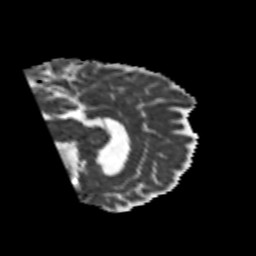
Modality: MD
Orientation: sagittal
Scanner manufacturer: siemens
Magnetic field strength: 3 T
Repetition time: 6.8 s
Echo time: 0.093 s